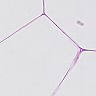
Metastatic tissue present: no